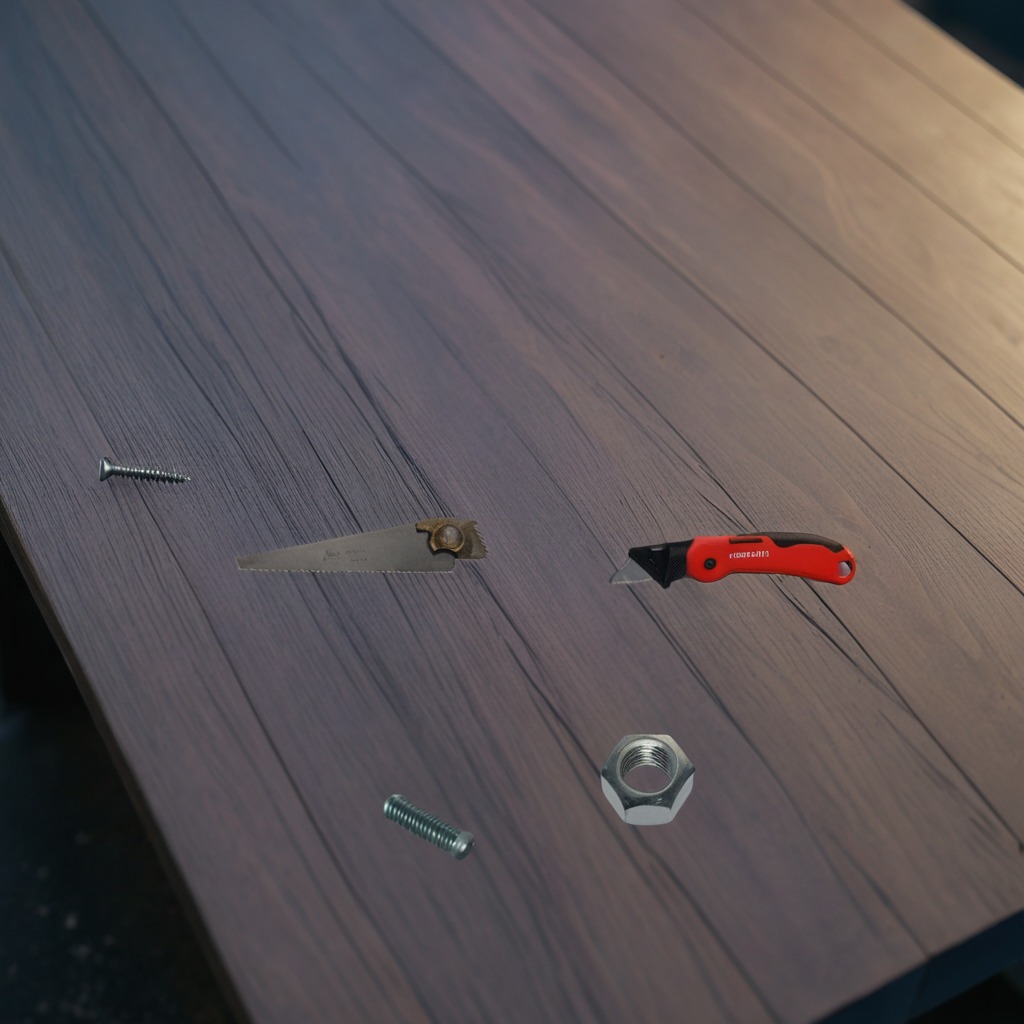
A utility knife, a metal machine screw, a coiled metal spring, a handheld metal saw, and a metal nut are lying on the old table.